Question: I need to find optimal path between a number of points on a 2d map.
The 2d map is of a building and will simply have where you can not go (through walls) and all the points on the map. So it's not really a map, rather lines you cannot go through with points to pass through.
- -
I would love hints for where to look for this travelling salesman problem with obstacles. Or even better, done library for doing it.
## Bonuses
- - - -
---

In my example here we have an office. Now I have not thought every detail out so this is merely an example.
- - - - - - - - - -
Again sorry for just brainstorming out ideas but I have never done this kind of work and is happy for any pointers :-)
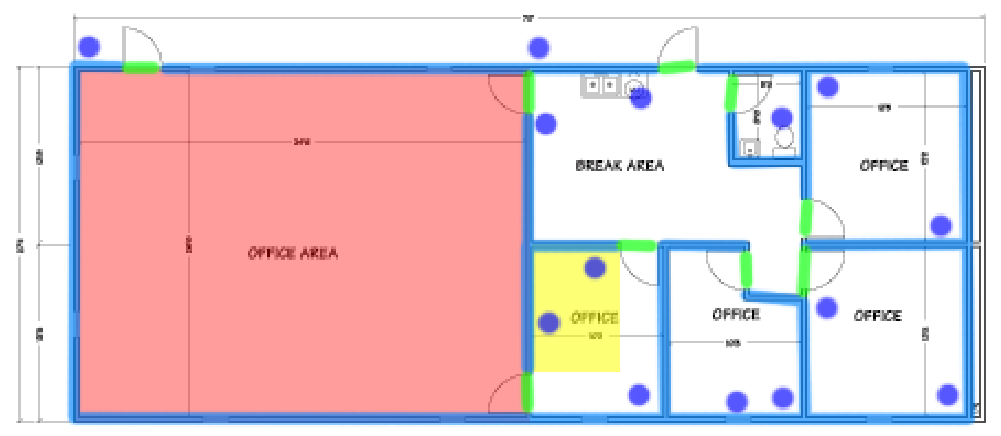
Answer: Let 'N' be the set of nodes to visit (purple points). For each 'i' and 'j' in 'N', let 'c(i,j)' be the distance (or travel time) to get from 'i' to 'j'. These can be pre-computed based on actual distances plus walls, doors, other barriers, etc.
Now, you could then add a penalty to 'c(i,j)' if the path from 'i' to 'j' goes through a door, "annoying" area, etc. But a more flexible way might be as follows:
Let 'k = 1,...,K' be the various types of undesirable route attributes (doors, annoying areas, etc.). Let 'a_k(i,j)' be the amount of each of these attributes on the path from 'i' to 'j'. (For example, suppose 'k=1' represents door, 'k=2' represents yellow areas, 'k=3' represents outside. Then from an 'i' in the break area to 'j' in the bathroom might have 'a_1(i,j) = 1', and from an 'i' to a 'j' both in the yellow areas would have 'a_2(i,j) = 0.5' or '2.0' or however annoying that area is, etc.)
Then, let 'p_k' be a penalty for each unit of undesirable attribute 'k' -- maybe 'p_1 = 0.1' if you don't mind going through doors too much but 'p_2 = 3.0' if you really don't like yellow areas.
Then, let 'c'(i,j) = c(i,j) + sum{k=1,...,K} p_k * a_k(i,j)'. In other words, replace the actual distance with the distance plus penalties for all the annoyances. The user can set the 'p_k' values before the optimization in order to express his/her preferences among these. The final penalties 'p_k * a_k(i,j)' should be commensurate with the distance units used for 'c(i,j)', though -- you don't want distances of 100m but penalties of 1,000,000.
'c'(i,j)'
The TSP requires you to start and end at the same node, so that preference is really a constraint. If you're going to solve for multiple floors simultaneously, then the stairway times would be in the 'c(i,j)' so there's no need to explicitly encourage routes that end near a stairway -- the solution would tend to do that anyway since stairs are slow. If you're going to solve each floor independently, then just set the start node for each floor equal to the stairway.
I wouldn't do anything about the red (allowable but unused) areas -- that would already be baked into the 'c(i,j)' calculations.
Hope this helps.